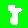
Digit: 8